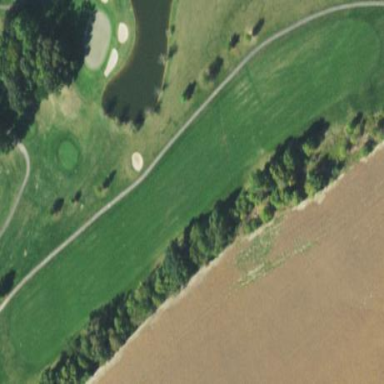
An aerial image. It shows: Golf fairway surrounded by grass.